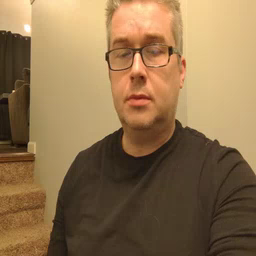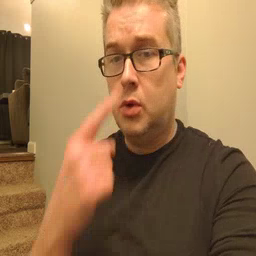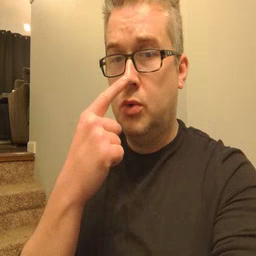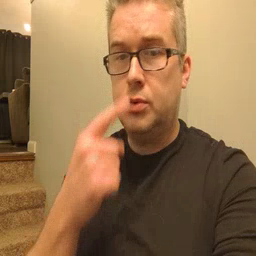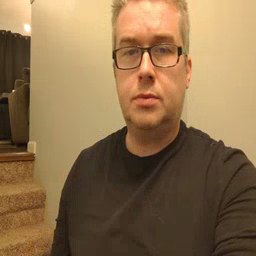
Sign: nose